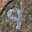
Label: 9